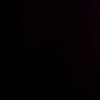
Label: space